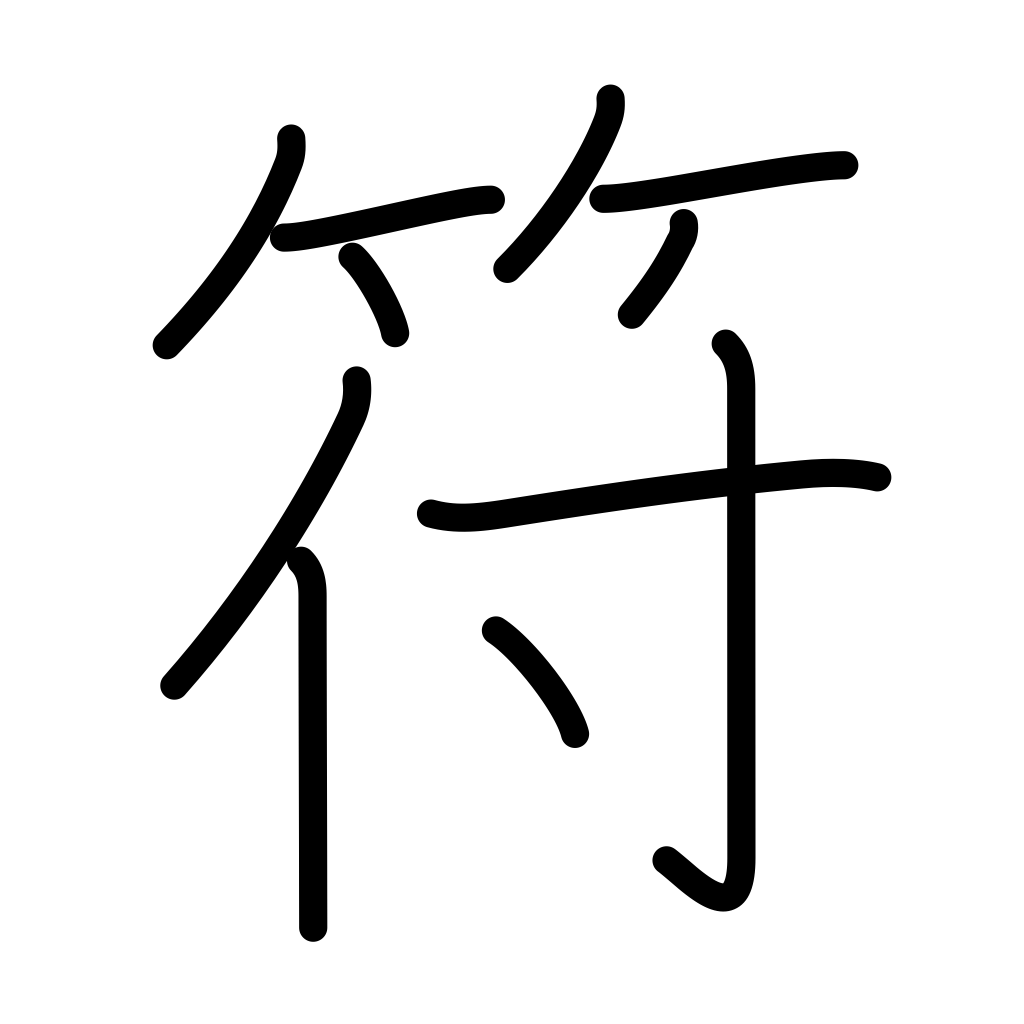
Meaning: token, sign, mark, tally, charm